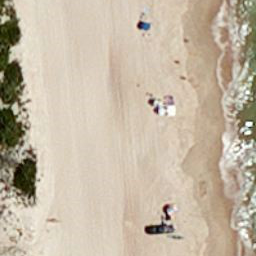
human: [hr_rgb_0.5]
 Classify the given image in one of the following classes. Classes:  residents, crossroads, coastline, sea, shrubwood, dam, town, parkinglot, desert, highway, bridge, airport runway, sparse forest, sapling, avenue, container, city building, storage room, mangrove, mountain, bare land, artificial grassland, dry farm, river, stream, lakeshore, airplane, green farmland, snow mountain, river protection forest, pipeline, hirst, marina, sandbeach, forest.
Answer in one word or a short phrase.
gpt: sandbeach